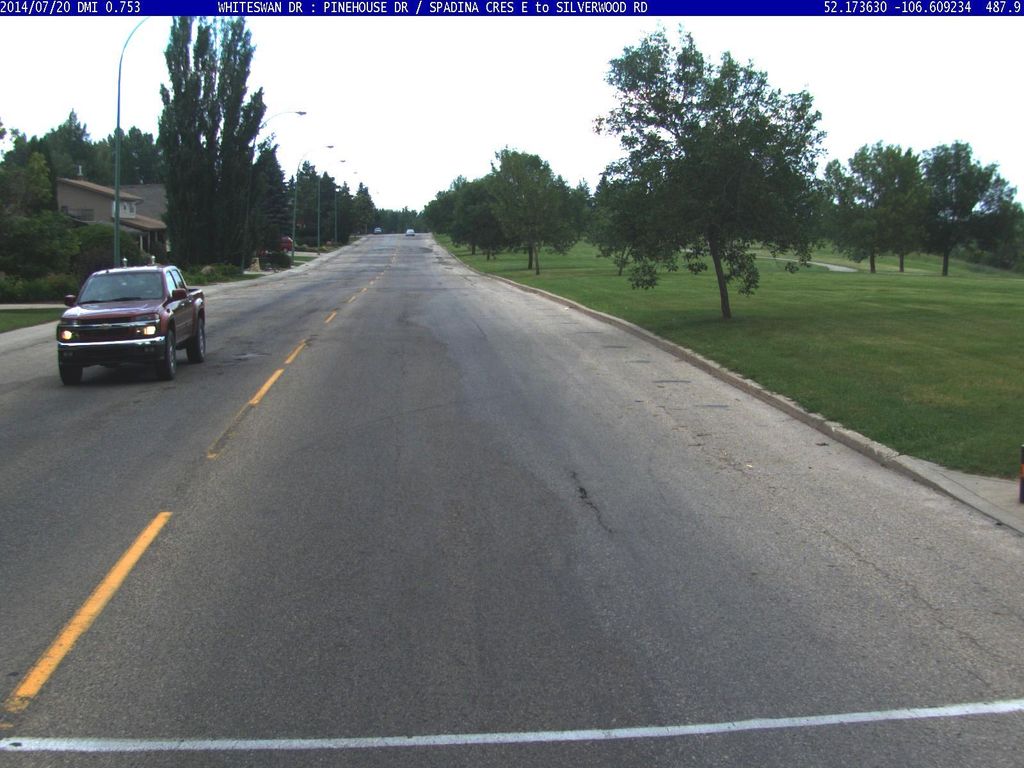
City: saskatoon